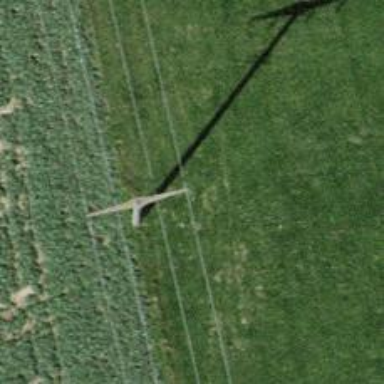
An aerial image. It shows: Concrete power pole.